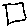
Label: square